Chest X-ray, AP view. Patient: 65 years old, sex F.
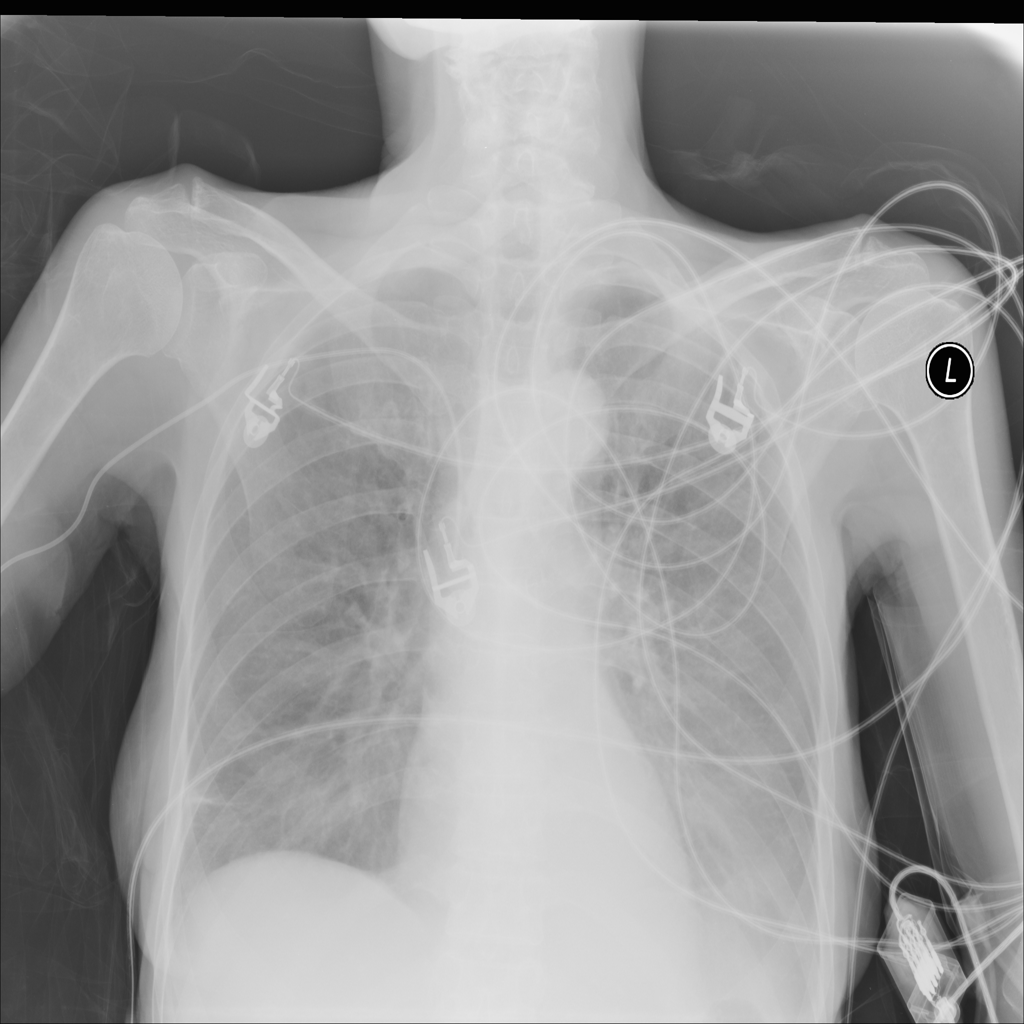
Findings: Atelectasis, Effusion